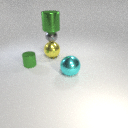
large cyan metal sphere to the right of large yellow metal sphere